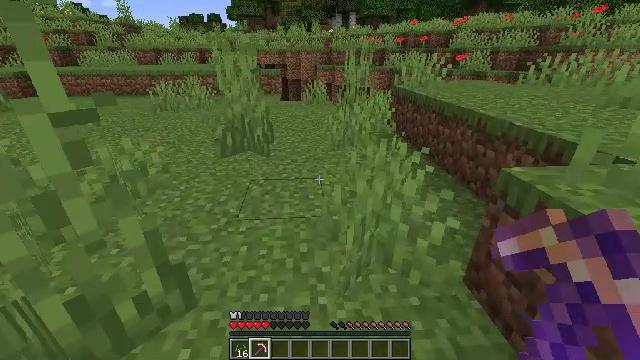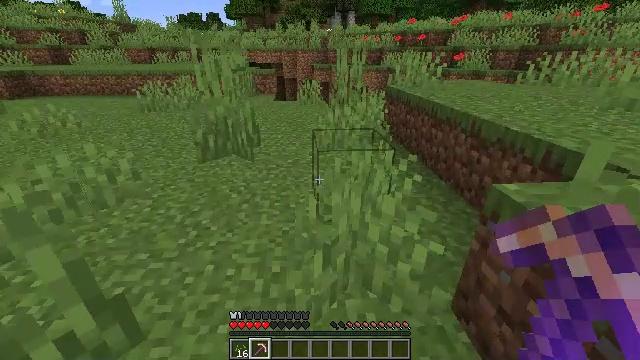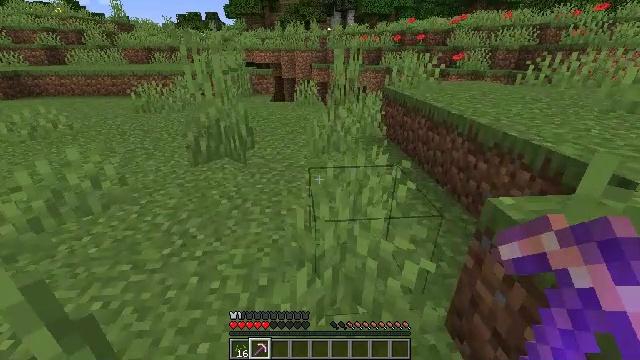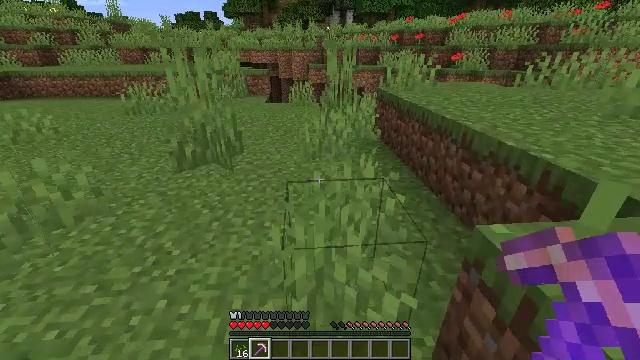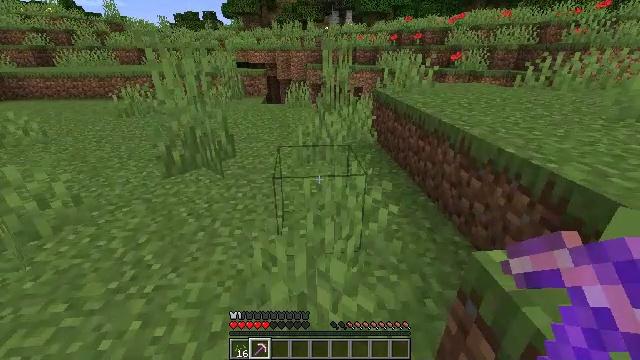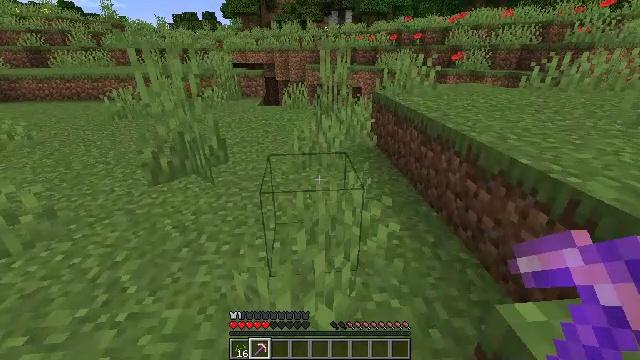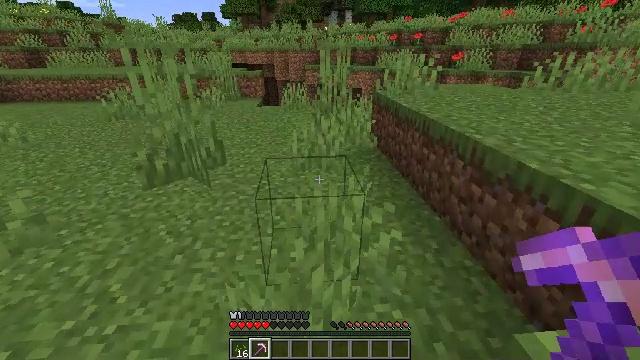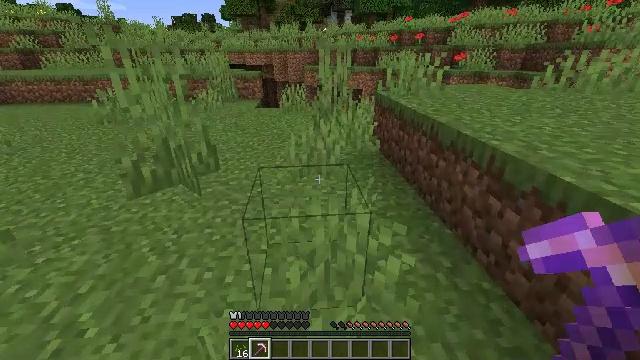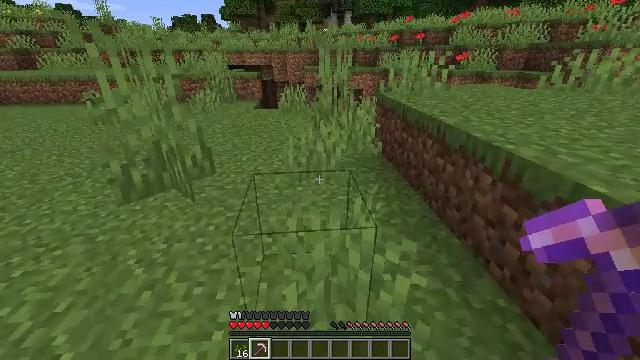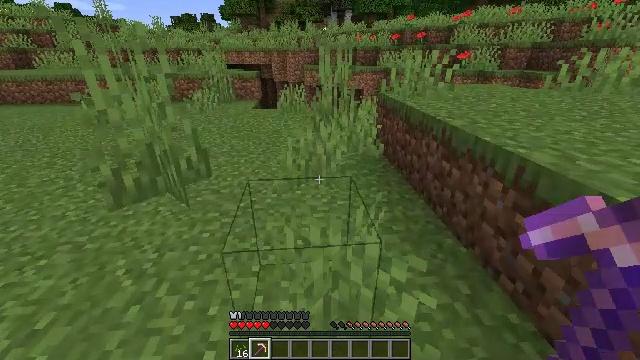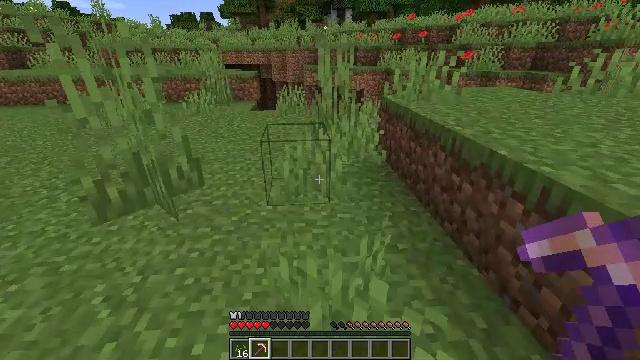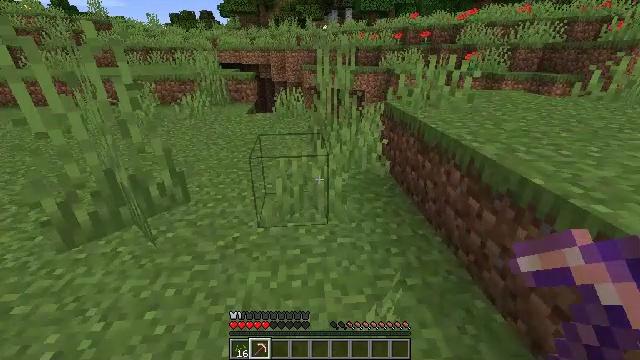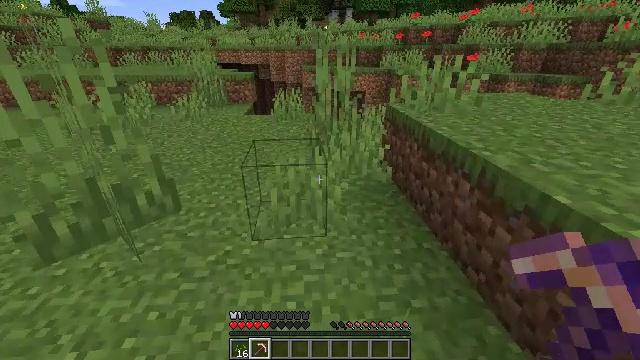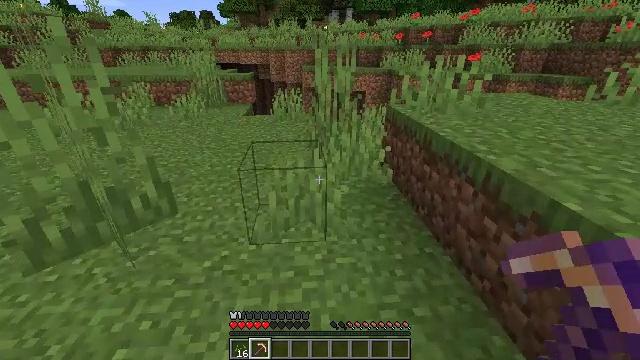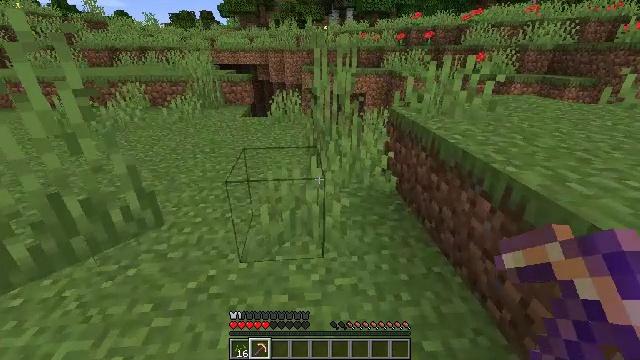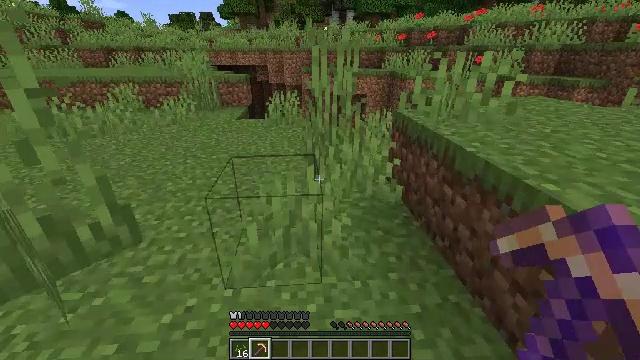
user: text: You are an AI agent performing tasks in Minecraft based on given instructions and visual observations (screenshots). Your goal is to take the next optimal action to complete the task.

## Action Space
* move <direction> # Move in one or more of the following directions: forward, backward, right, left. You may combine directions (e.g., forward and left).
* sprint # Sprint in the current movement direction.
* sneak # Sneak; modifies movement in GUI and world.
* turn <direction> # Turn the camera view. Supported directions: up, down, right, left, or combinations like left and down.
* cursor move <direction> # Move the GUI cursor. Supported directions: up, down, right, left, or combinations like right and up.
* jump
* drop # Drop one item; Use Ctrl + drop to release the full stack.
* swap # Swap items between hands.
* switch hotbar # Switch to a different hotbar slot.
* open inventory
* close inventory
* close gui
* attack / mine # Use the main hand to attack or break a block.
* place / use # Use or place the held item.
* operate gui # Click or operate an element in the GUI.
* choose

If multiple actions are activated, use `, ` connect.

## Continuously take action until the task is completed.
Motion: motion action
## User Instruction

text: Collect the grass block using a shovel.
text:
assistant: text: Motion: move forward and move right
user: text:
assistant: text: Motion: move forward and move right
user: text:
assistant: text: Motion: move forward and move right
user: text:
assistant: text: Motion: move forward
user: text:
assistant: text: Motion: move forward
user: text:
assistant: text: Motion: move forward
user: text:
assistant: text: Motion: move forward
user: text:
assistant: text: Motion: move forward
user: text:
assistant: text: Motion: move forward
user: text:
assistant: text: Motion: move forward
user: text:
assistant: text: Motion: move forward
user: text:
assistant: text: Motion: move forward
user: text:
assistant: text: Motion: move forward
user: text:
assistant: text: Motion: move forward
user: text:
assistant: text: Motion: move forward
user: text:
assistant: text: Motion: move forward
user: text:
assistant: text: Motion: move forward
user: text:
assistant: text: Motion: move forward
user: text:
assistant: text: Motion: move forward
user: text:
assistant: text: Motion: move forward
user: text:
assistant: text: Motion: move forward
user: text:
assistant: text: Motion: move forward
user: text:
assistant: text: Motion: move forward
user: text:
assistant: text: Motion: move forward
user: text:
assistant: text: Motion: move forward
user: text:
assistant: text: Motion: move forward
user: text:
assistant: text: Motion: move forward
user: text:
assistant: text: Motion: move forward
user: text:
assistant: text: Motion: move forward
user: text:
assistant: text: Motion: move forward